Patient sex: M
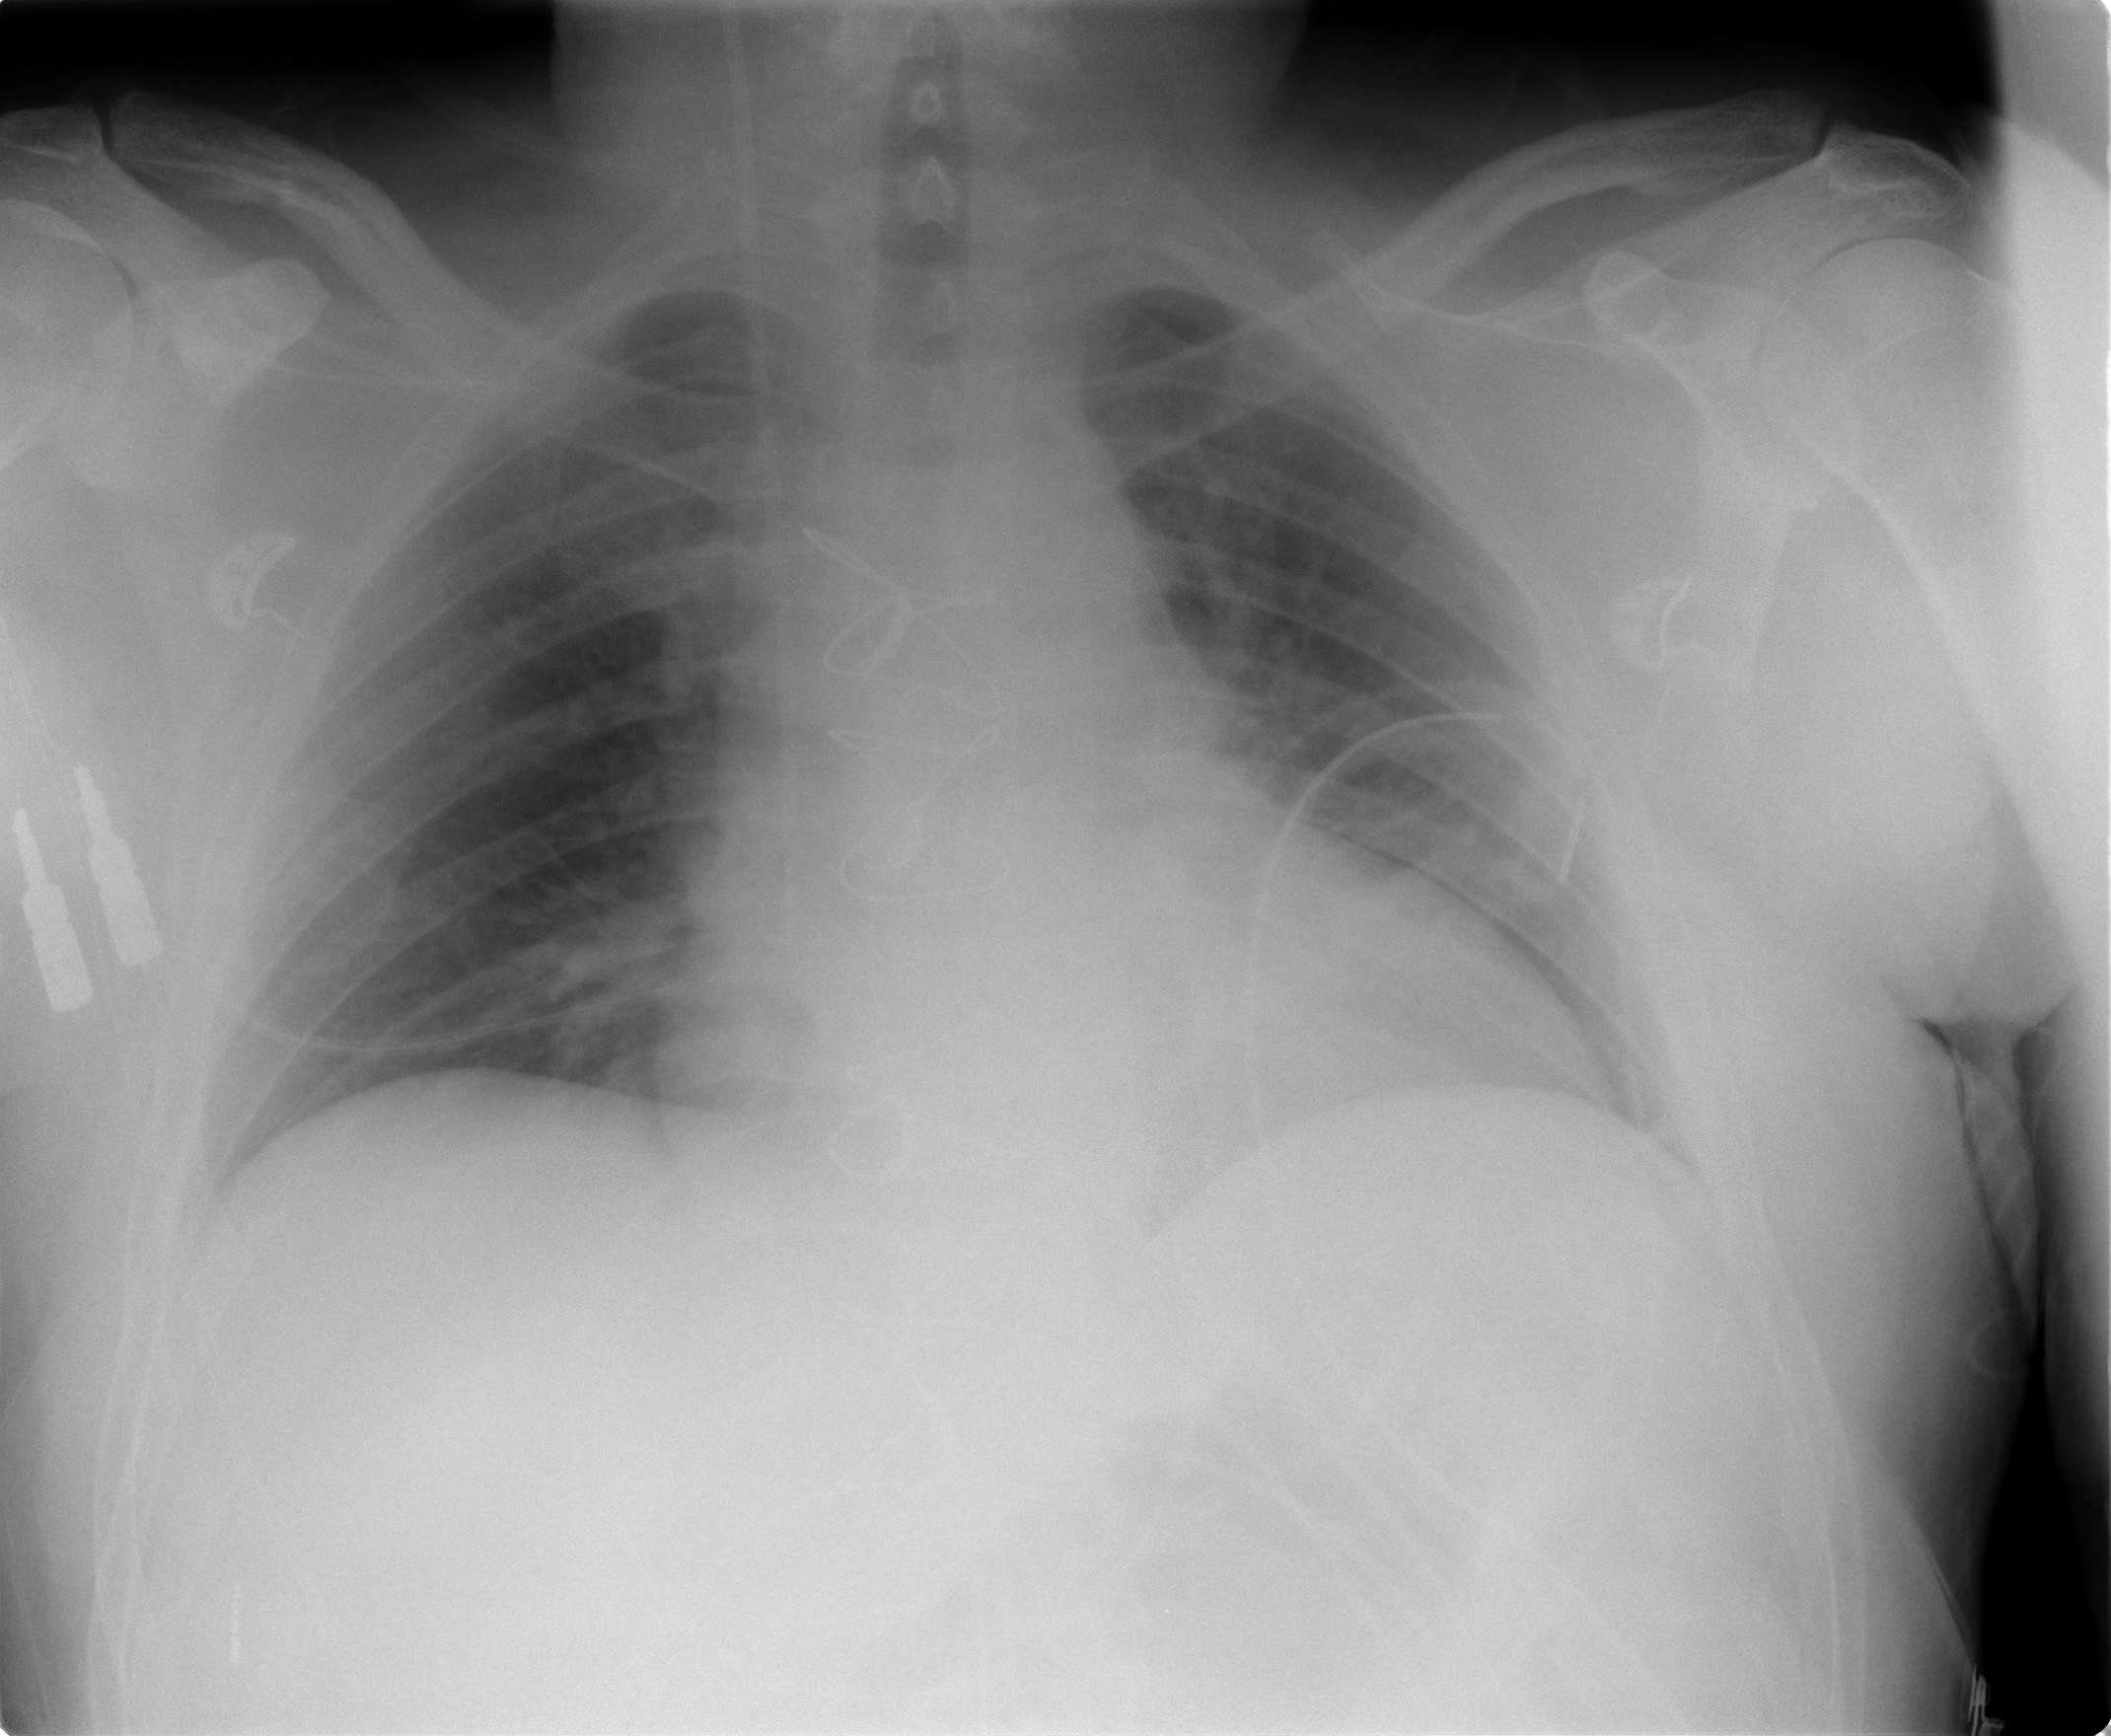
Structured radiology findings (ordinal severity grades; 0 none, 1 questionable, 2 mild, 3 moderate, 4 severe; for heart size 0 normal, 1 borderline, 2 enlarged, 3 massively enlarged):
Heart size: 1
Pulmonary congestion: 2
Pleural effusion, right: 0
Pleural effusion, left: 0
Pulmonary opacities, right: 0
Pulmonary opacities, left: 0
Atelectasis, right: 0
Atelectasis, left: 0